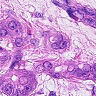
Metastatic tissue present: yes